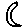
Label: moon